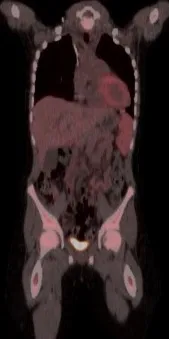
Fluorodeoxyglucose-positron emission tomography scan response assessment during therapy. (C) Complete remission prior to metronomic maintenance therapy.
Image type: radiology (pet)